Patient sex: F
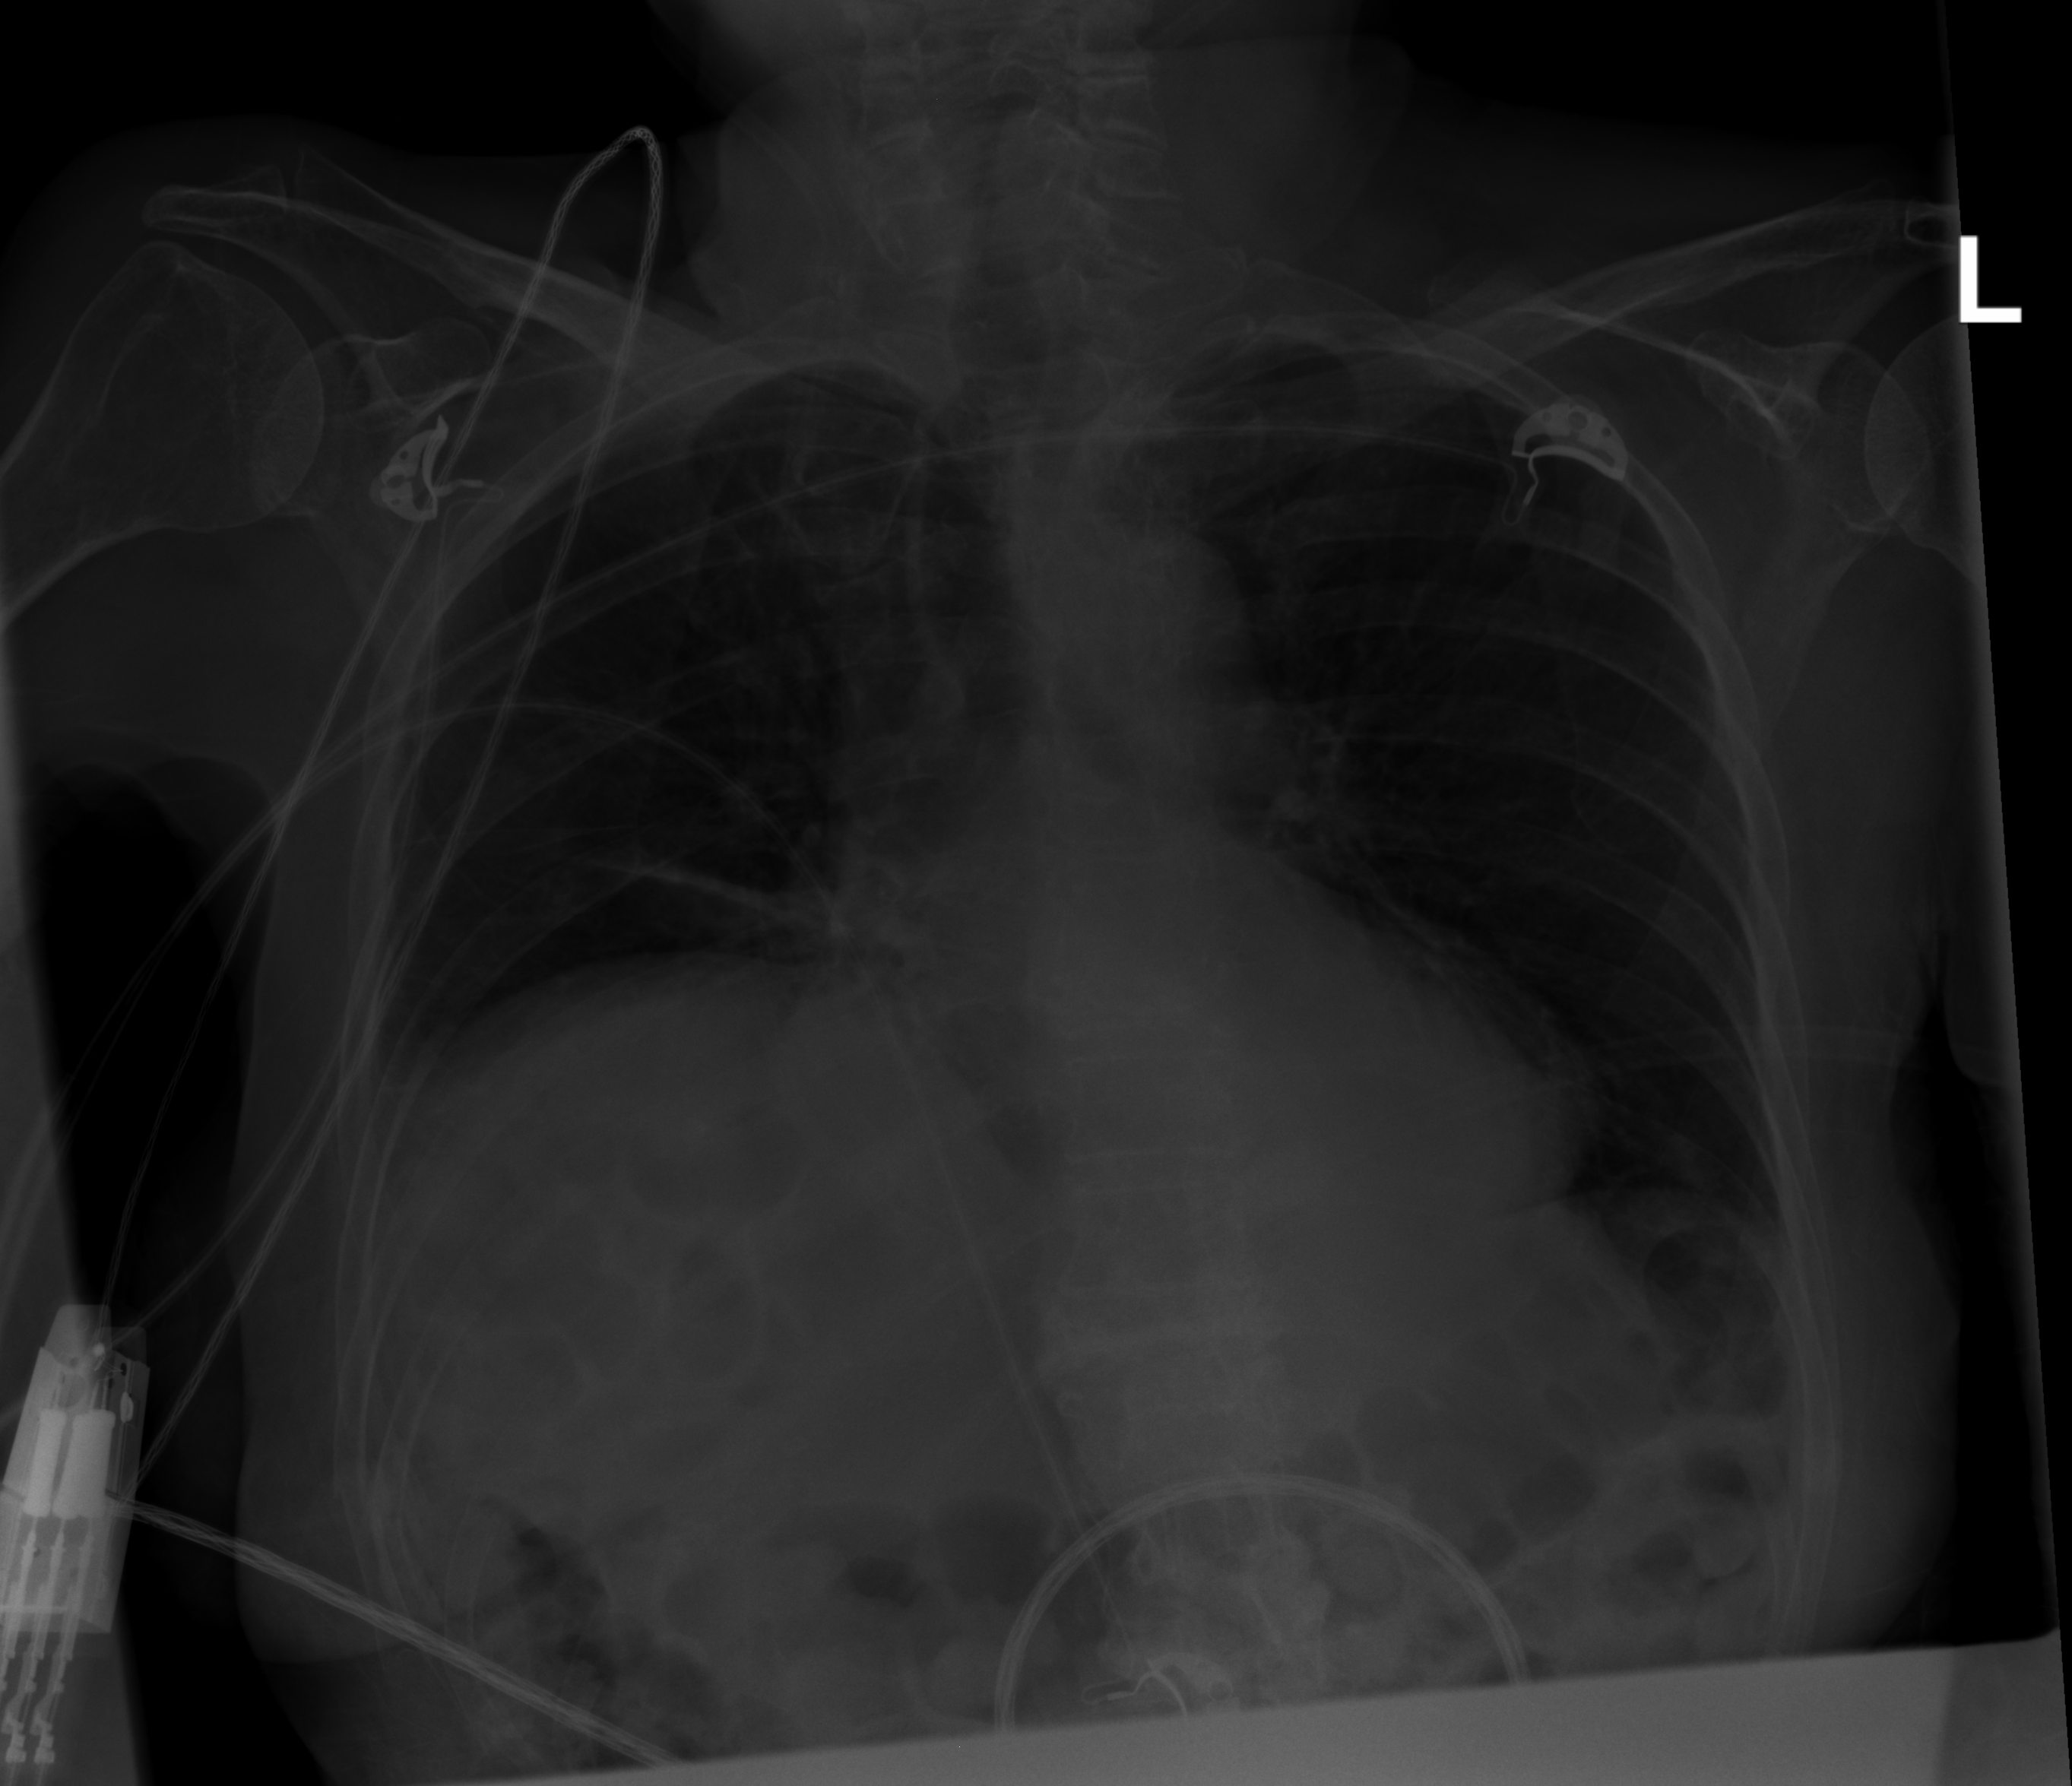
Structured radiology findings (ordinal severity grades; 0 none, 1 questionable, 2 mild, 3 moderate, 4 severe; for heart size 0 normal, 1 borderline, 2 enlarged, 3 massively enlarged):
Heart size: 0
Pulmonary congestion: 0
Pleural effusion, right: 0
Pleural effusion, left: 0
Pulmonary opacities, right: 0
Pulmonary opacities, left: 0
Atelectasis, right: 2
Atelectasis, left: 0